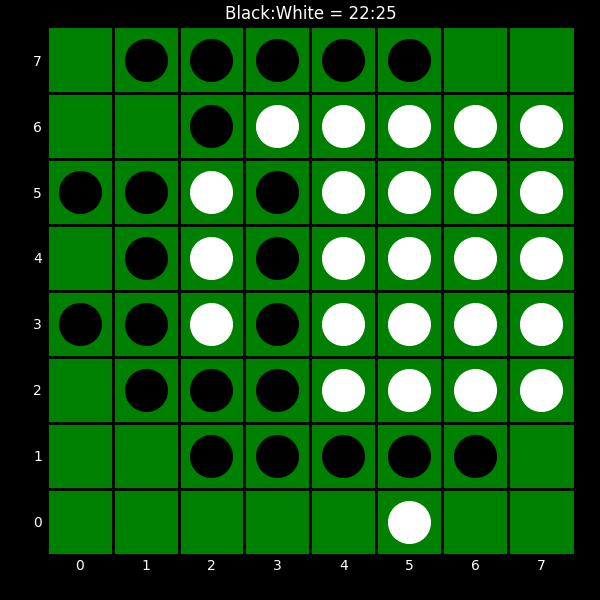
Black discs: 22
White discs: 25